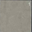
Piece: xx